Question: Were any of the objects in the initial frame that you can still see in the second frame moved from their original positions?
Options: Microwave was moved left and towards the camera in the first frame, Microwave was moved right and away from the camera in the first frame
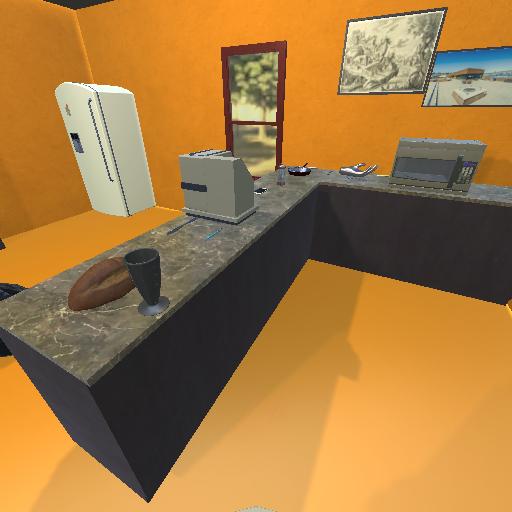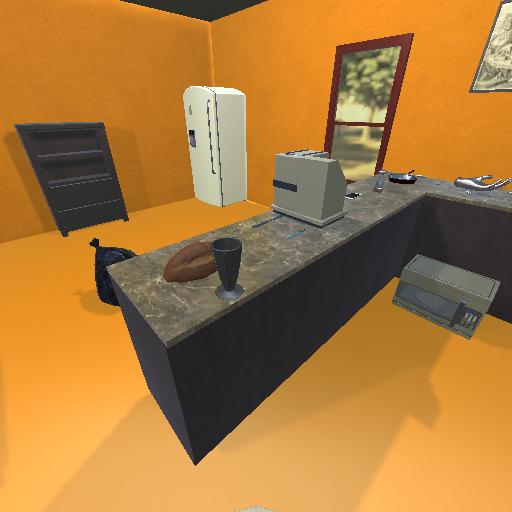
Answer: Microwave was moved left and towards the camera in the first frame